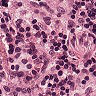
Metastatic tissue present: no